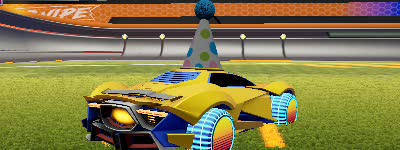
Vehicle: werewolf